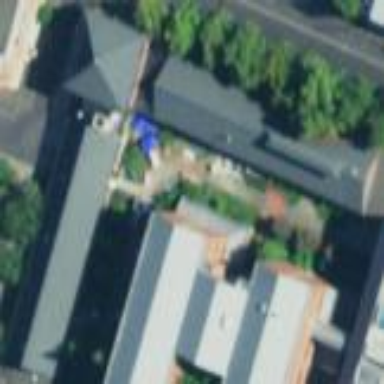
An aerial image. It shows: University building with gabled roof.